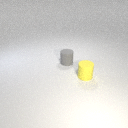
small yellow rubber cylinder in front of small gray rubber cylinder